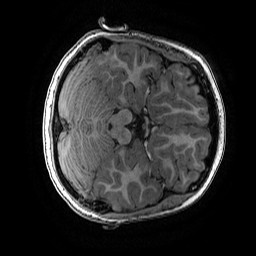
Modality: T1w
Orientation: axial
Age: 14
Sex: female
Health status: ill
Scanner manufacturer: ge
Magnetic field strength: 3 T
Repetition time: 0.007664 s
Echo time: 0.00342 s